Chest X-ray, PA view. Patient: 50 years old, sex M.
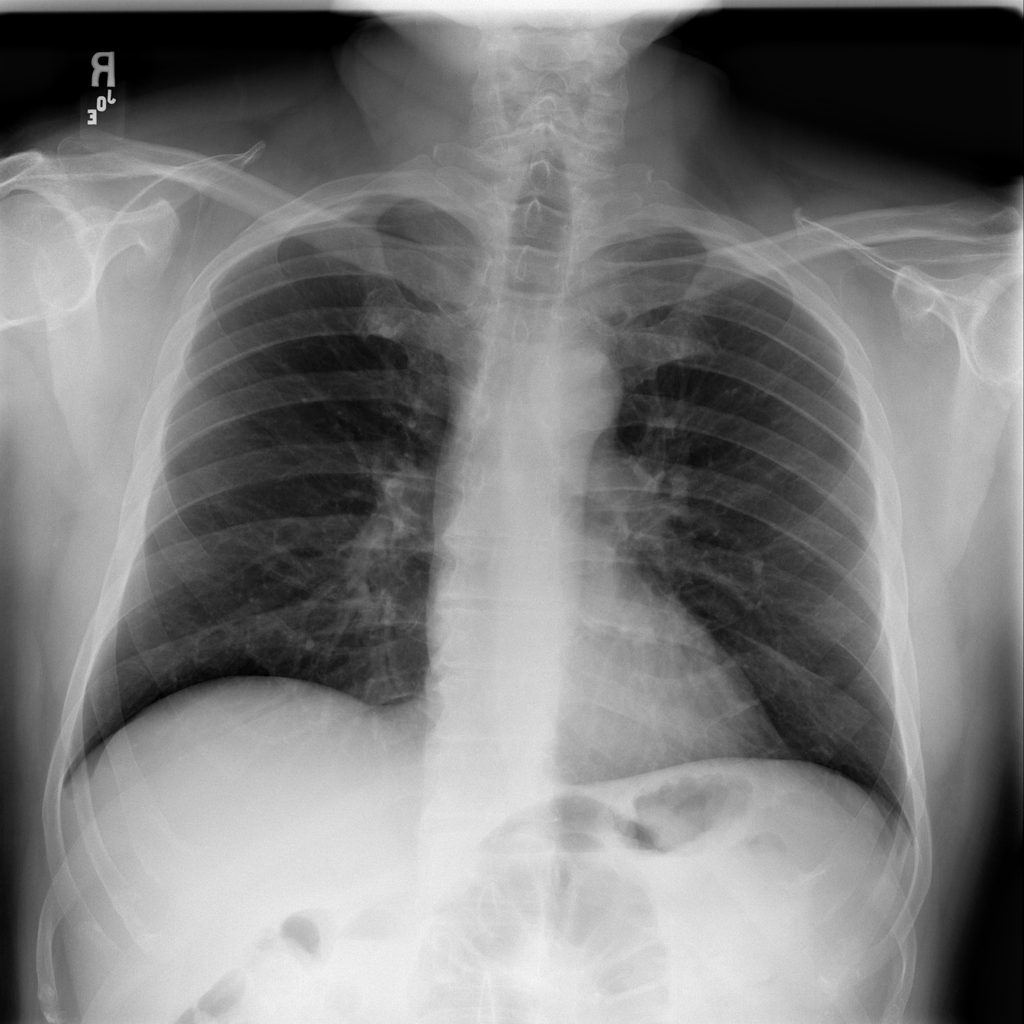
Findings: No Finding